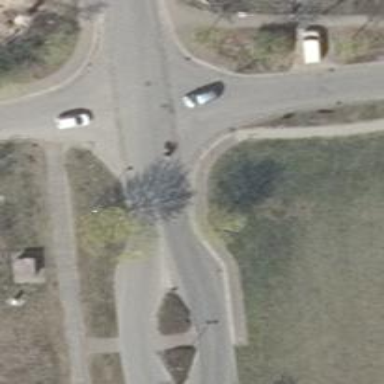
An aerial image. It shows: Secondary road with separate sidewalks on both sides. The road has asphalt surface.